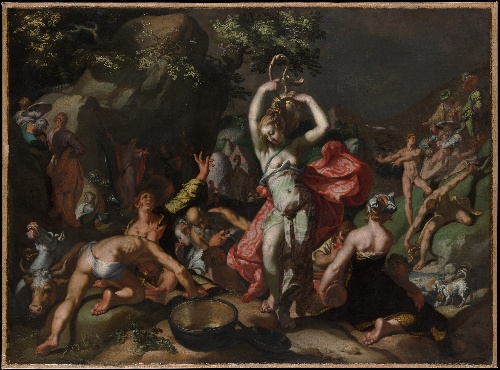
Title: Moses Striking the Rock
Artist: Abraham Bloemaert
Artist bio: Netherlandish, Gorinchem 1566–1651 Utrecht
Date: 1596
Object type: Painting
Classification: Paintings
Medium: Oil on canvas
Dimensions: 31 3/8 x 42 1/2 in. (79.7 x 108 cm)
Department: European Paintings
Credit line: Purchase, Gift of Mary V. T. Eberstadt, by exchange, 1972
Accession year: 1972
Repository: Metropolitan Museum of Art, New York, NY
Tags: Men|Women|Female Nudes|Moses|Cows|Dogs